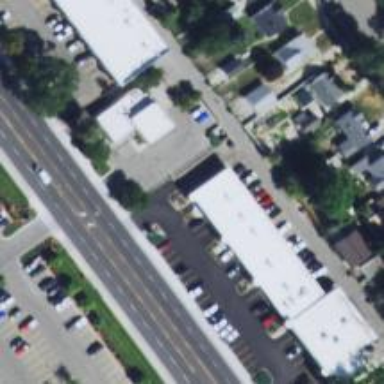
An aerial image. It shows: Healthcare clinic.